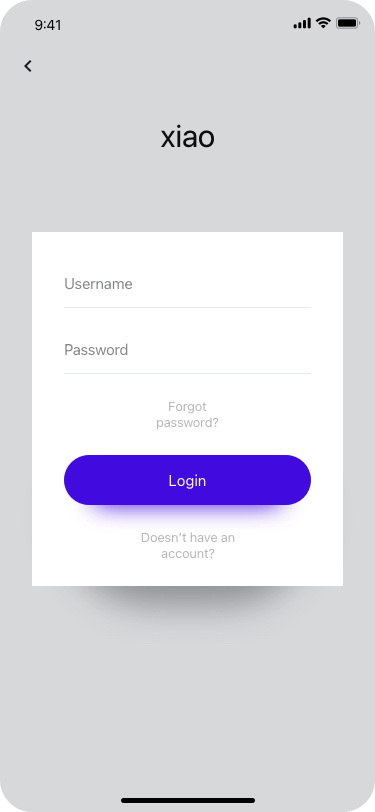
Text in this UI design:
xiao
Doesn’t have an account?
Login
Forgot password?
Username
Password